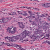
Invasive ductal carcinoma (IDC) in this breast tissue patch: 1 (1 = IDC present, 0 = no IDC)